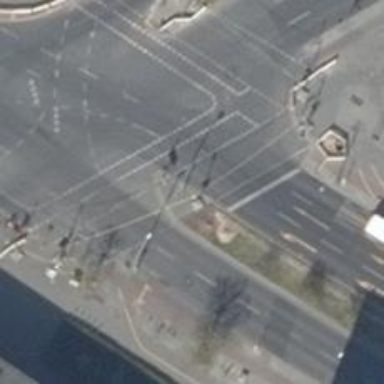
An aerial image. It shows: Footway located on traffic island.